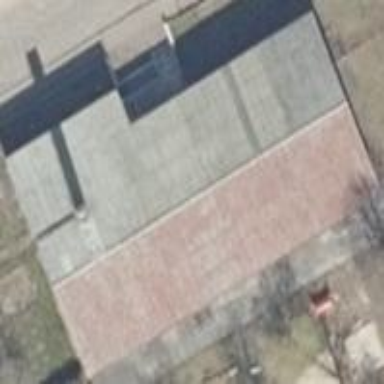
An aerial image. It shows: Civic building with gabled roof.